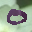
Label: 0